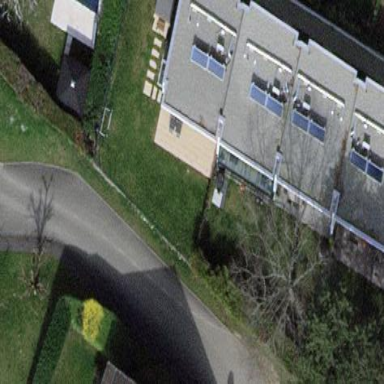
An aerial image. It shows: Terrace building.